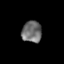
Tissue: skin
Cell type: Others
Senescence score: 0.2851
Nuclear area (px): 416
Mean DAPI intensity: 111.399